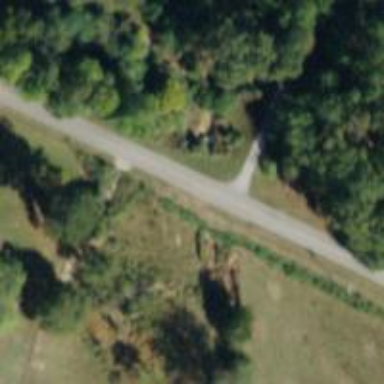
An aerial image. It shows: Culvert tunnel.